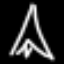
Label: The Eiffel Tower